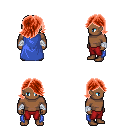
a pixel art fantasy rpg character, male body template, human, dark skin, blue cape, red pants, red swoop hairstyle, white cloth bandages, four views (front, back, left, right), 2x2 character sprite sheet, small pixel art, hard edges, no anti-aliasing